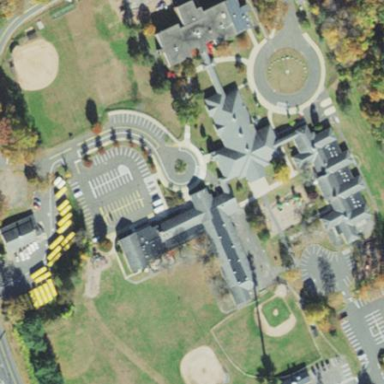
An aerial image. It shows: School.